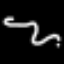
Label: squiggle